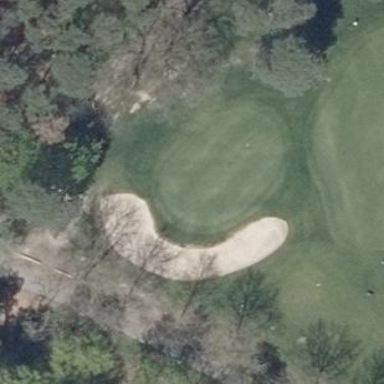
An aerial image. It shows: Golf green.